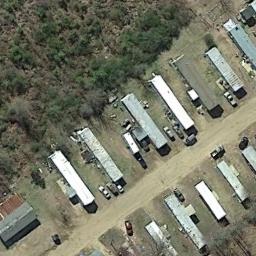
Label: mobile_home_park